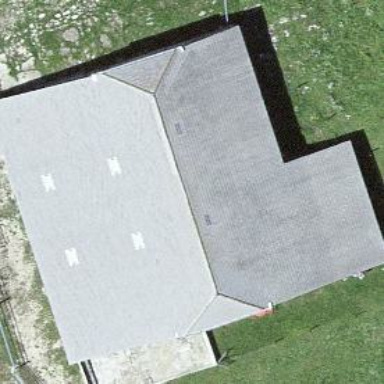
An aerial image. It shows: Cabin.